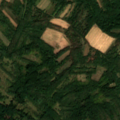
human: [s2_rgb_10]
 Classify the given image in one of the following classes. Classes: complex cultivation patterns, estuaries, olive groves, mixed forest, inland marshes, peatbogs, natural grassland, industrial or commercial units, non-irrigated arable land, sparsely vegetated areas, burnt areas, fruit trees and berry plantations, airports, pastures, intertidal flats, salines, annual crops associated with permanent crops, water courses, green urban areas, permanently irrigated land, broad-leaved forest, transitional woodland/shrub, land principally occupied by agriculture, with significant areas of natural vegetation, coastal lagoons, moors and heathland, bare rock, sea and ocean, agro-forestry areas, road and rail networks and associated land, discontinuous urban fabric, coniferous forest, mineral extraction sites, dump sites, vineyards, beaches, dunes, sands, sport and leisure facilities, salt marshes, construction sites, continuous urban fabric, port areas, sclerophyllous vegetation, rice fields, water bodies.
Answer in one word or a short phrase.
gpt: non-irrigated arable land, complex cultivation patterns, land principally occupied by agriculture, with significant areas of natural vegetation, broad-leaved forest